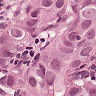
Metastatic tissue present: yes